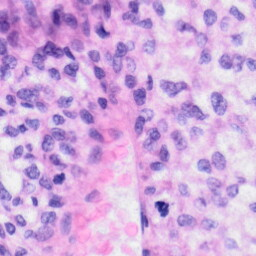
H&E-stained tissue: Liver